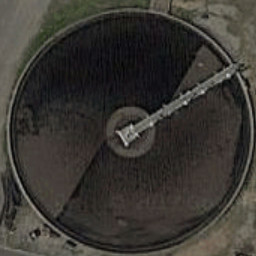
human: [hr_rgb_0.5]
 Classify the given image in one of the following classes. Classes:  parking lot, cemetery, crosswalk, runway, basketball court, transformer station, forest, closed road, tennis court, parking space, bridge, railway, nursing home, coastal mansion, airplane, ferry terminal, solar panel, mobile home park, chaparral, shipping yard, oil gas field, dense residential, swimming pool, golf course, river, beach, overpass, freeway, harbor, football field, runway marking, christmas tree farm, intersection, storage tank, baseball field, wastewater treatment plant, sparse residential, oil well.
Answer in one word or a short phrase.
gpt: wastewater treatment plant